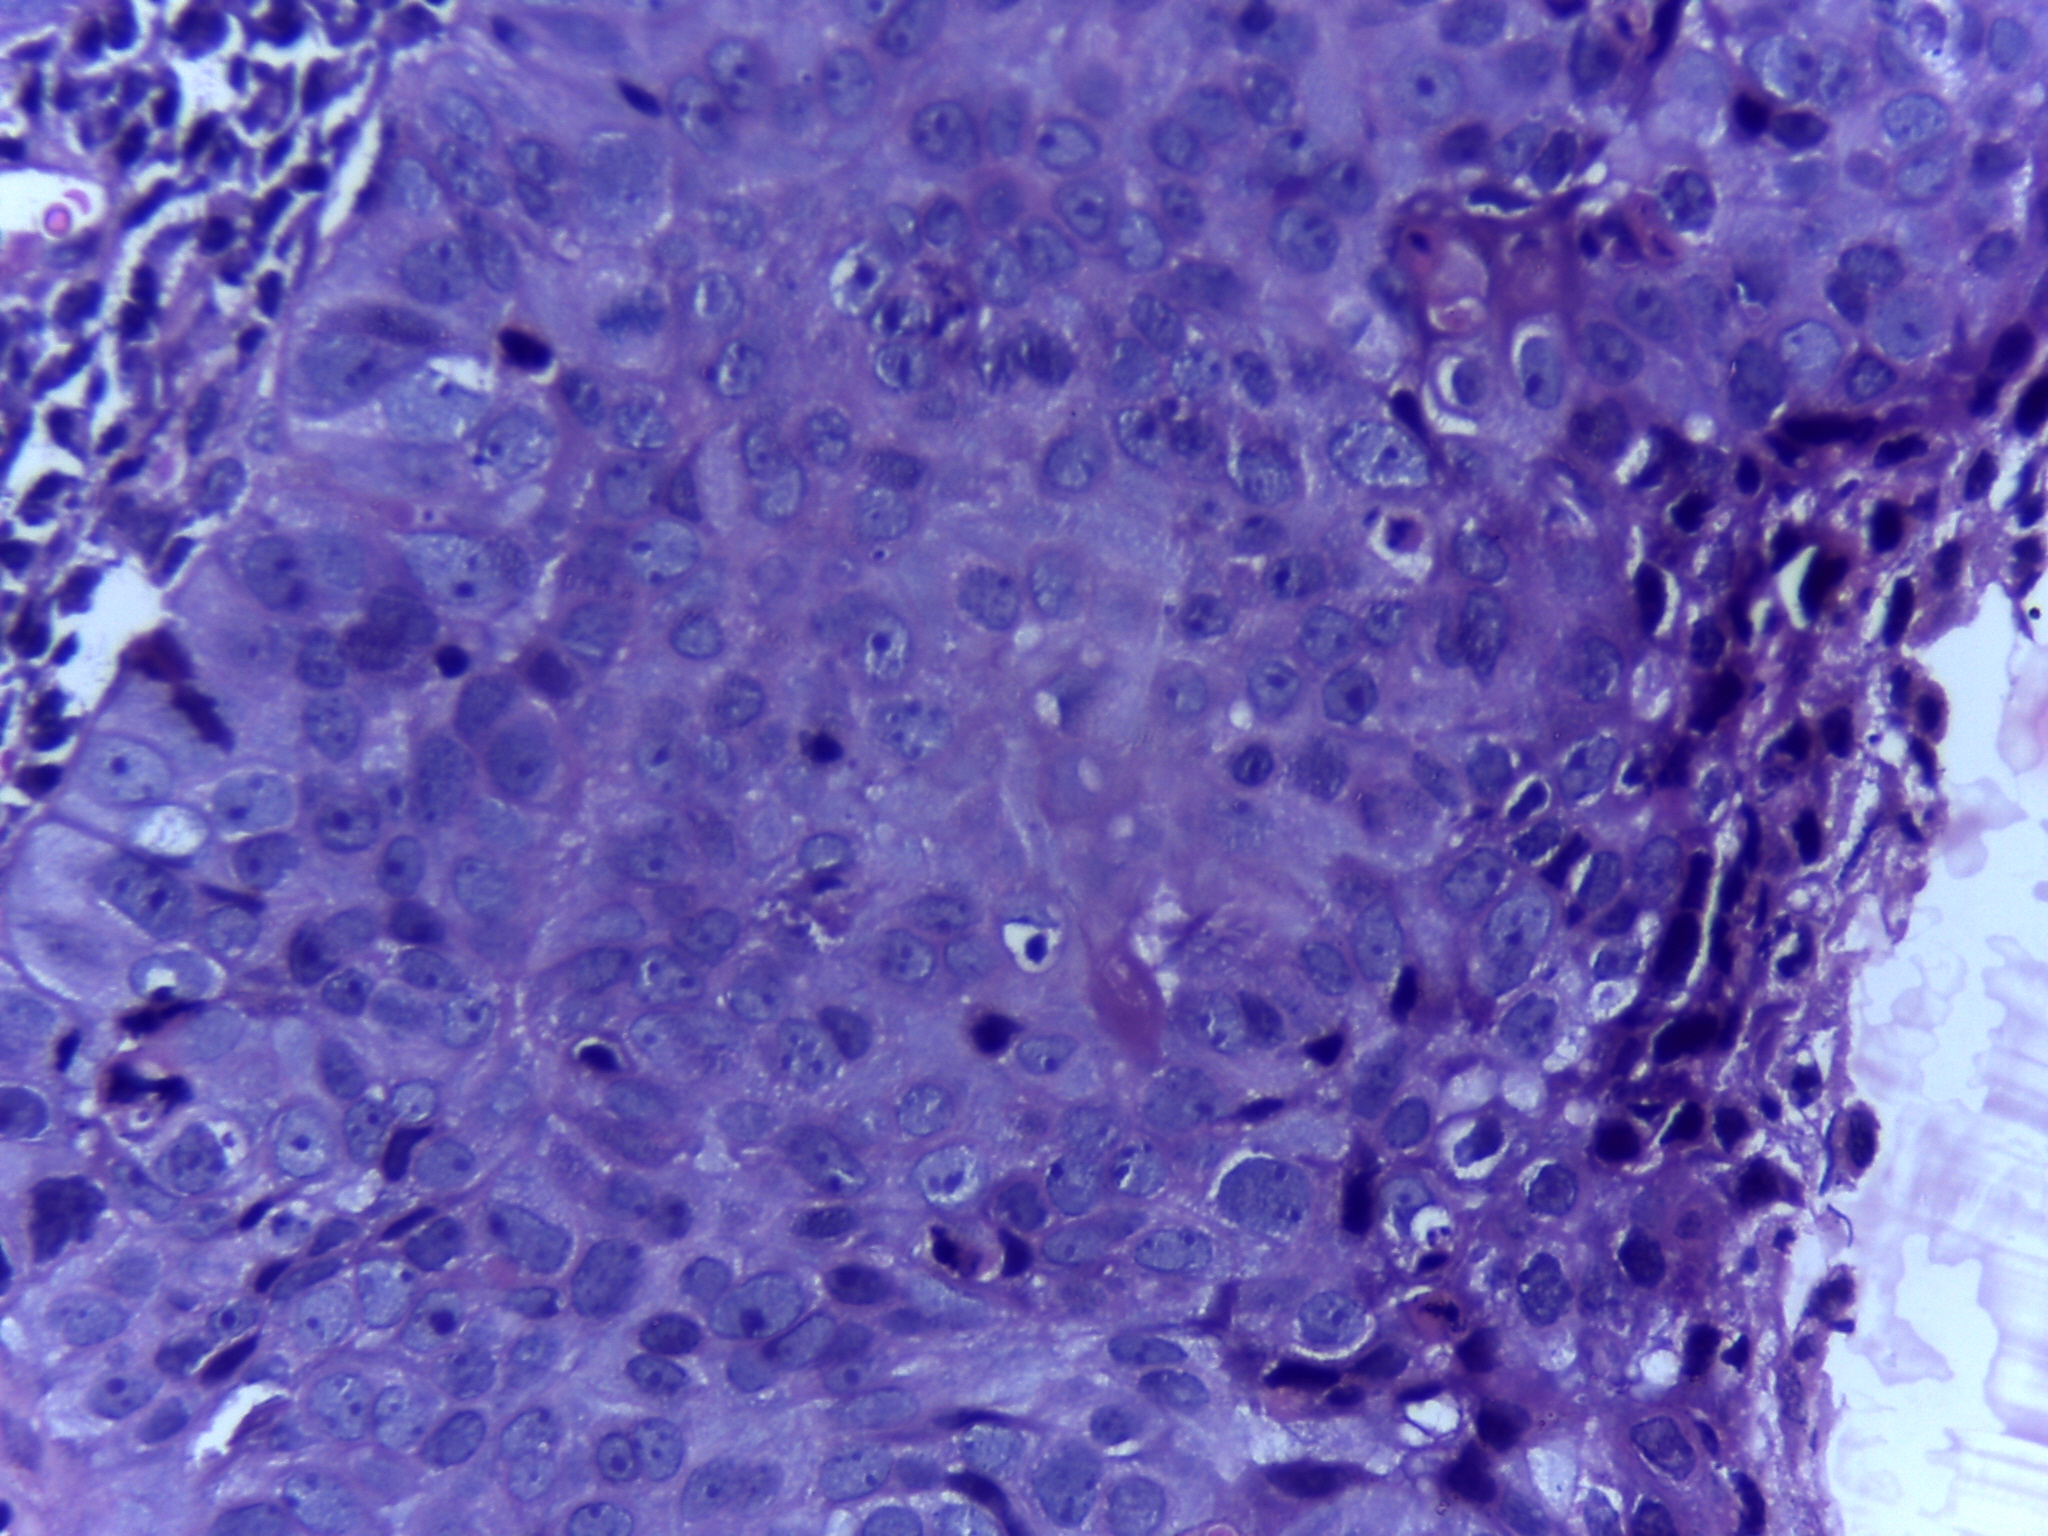
Diagnosis: OSCC